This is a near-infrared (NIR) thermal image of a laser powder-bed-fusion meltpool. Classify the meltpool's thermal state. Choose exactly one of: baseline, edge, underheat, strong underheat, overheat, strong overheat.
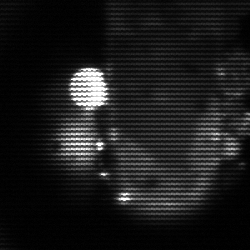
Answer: strong underheat